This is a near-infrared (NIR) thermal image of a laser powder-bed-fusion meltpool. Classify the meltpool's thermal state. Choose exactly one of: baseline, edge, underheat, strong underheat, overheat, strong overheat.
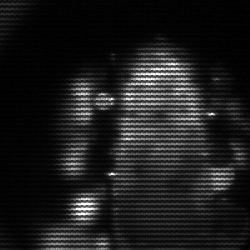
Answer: strong underheat